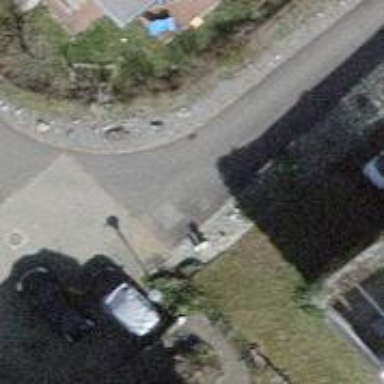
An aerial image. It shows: Living street.